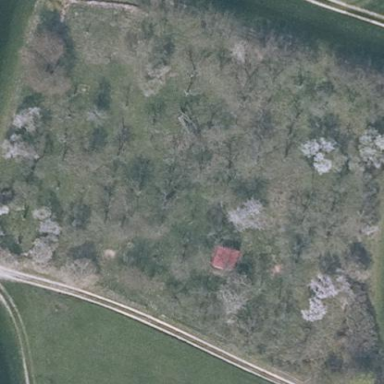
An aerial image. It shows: Orchard.